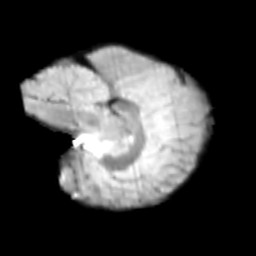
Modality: T2w
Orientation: sagittal
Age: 12
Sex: male
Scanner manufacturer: siemens
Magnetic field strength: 3 T
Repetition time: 3.8 s
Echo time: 0.07 s